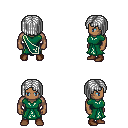
a pixel art fantasy rpg character, male body template, human, dark skin, sash dress, teal pants, white pageboy hairstyle, brown shoes, four views (front, back, left, right), 2x2 character sprite sheet, small pixel art, hard edges, no anti-aliasing